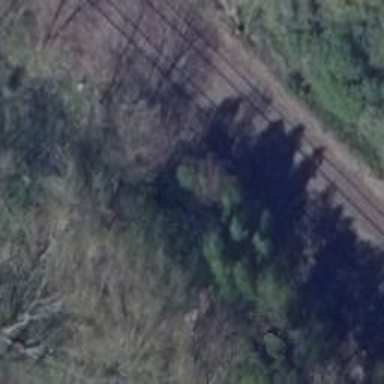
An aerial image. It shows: Abandoned railway.